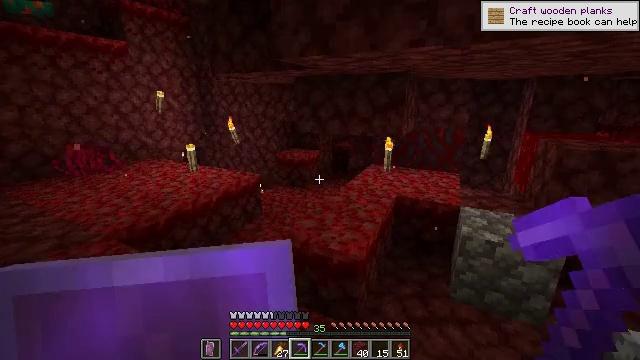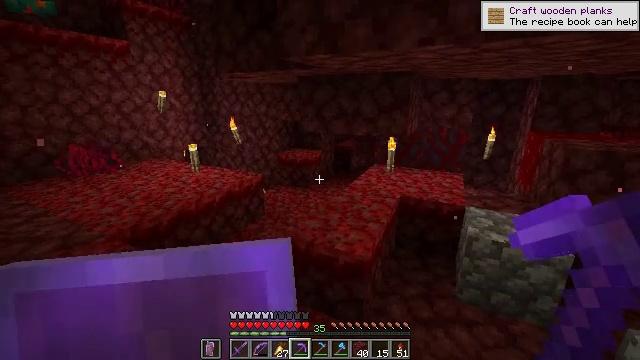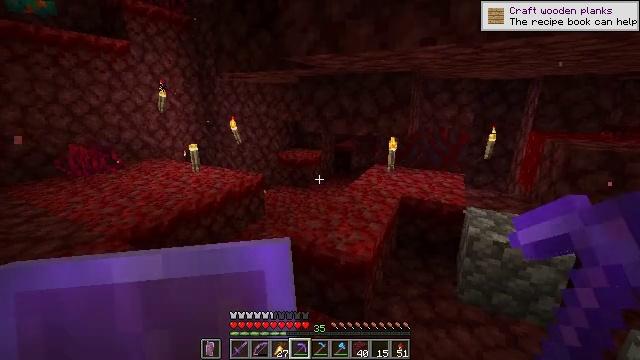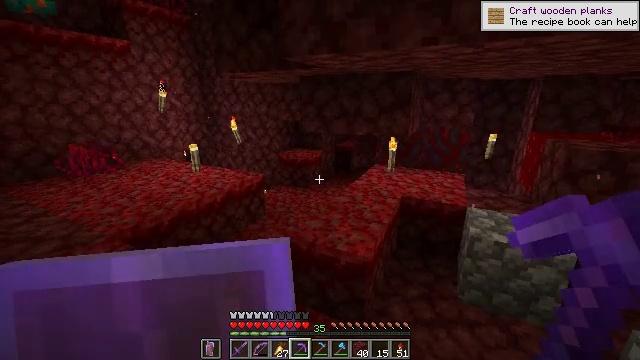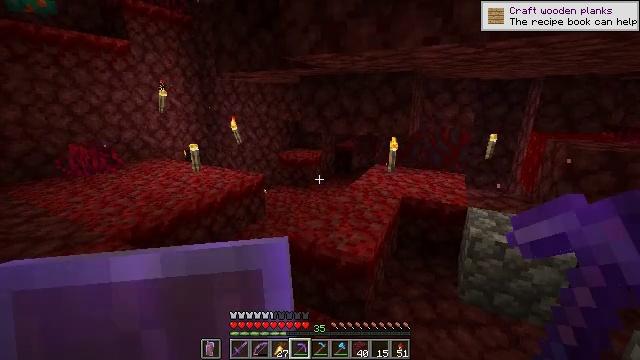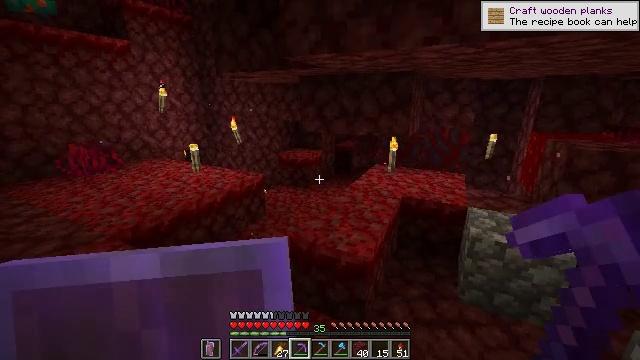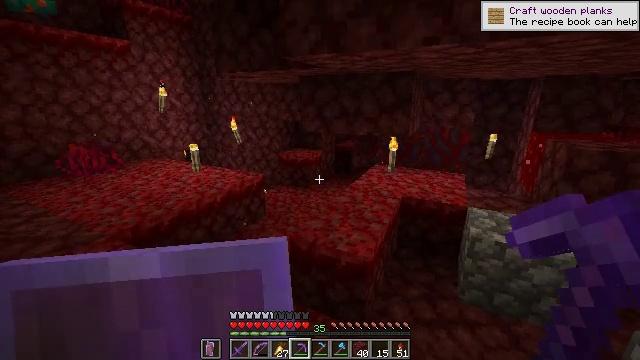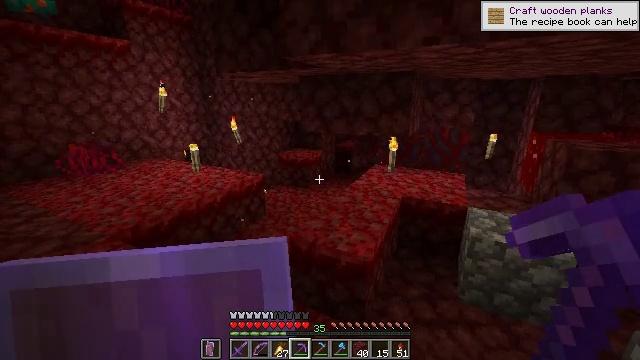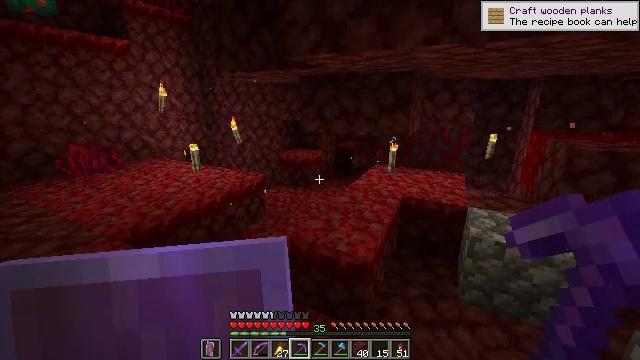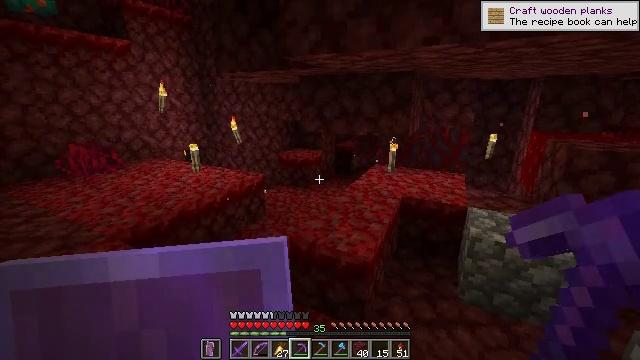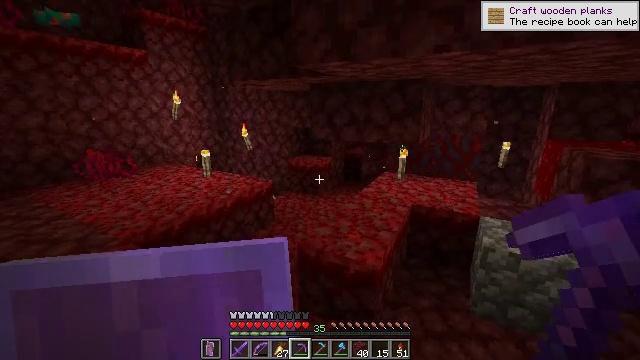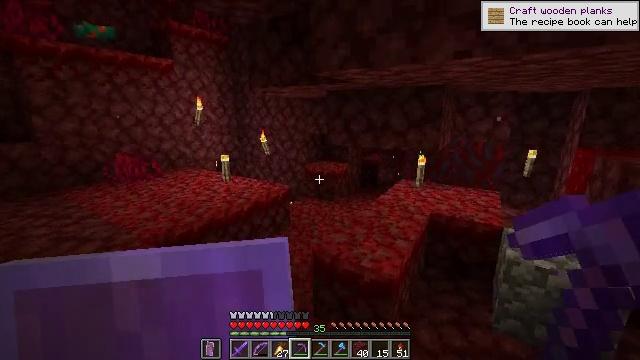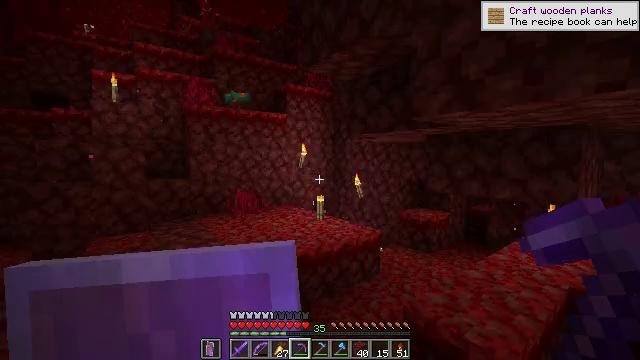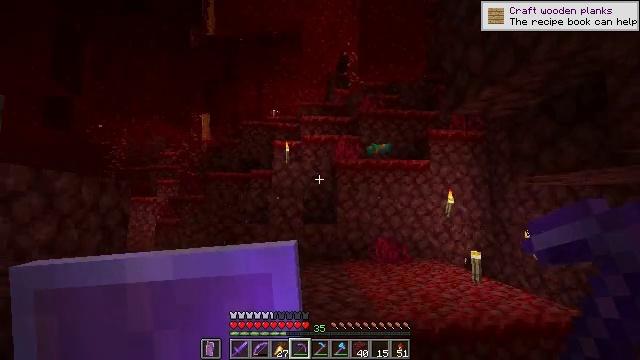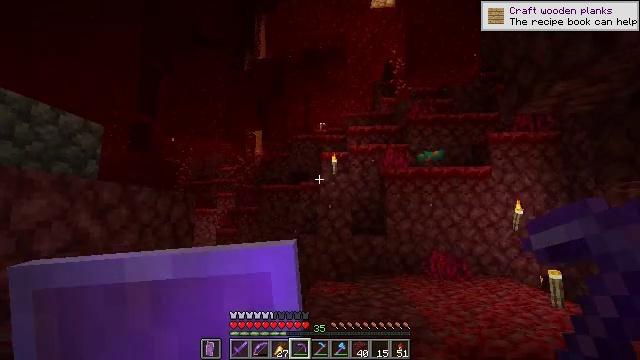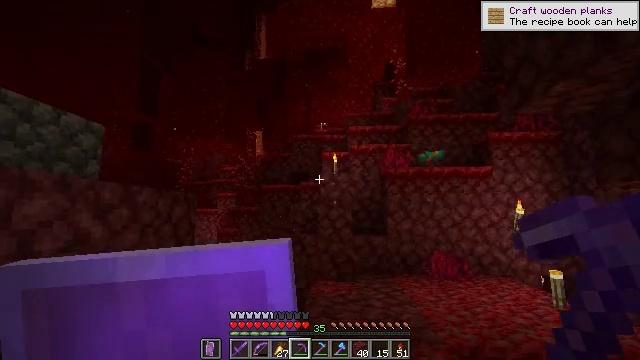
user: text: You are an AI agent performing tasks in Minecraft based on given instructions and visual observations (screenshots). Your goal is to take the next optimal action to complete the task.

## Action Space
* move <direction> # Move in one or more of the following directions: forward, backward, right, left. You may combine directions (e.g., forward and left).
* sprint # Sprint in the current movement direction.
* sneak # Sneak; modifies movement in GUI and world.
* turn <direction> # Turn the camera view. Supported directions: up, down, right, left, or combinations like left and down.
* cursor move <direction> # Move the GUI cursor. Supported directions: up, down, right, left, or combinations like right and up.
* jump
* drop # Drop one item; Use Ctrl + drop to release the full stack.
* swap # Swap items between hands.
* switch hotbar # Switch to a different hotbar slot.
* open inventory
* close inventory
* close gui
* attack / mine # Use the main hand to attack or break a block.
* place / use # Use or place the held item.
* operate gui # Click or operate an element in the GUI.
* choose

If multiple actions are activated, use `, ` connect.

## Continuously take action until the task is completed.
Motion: motion action
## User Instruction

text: Harvest nether wart blocks for resources.
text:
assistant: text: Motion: no_op
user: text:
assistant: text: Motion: no_op
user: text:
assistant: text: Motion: no_op
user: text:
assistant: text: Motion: no_op
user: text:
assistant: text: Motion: no_op
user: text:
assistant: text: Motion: no_op
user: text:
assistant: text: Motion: no_op
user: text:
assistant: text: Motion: no_op
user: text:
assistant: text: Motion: no_op
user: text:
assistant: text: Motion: turn left and up
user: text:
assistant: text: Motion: turn left and up
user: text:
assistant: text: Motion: turn left and up
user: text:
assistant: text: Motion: turn left and up
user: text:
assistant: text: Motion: turn left and up
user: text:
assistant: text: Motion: no_op
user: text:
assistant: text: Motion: turn left
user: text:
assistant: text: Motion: turn left
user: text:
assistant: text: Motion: turn left
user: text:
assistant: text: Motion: turn left
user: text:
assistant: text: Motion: no_op
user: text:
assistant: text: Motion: no_op
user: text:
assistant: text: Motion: no_op
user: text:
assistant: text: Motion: no_op
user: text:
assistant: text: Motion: no_op
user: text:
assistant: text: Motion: move right
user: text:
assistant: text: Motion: move right, turn left
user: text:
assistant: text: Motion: move right, turn left and down
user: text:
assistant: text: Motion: move right, turn left and down
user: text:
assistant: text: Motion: move right, turn left and down
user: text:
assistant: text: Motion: move right, turn left and down